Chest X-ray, PA view. Patient: 36 years old, sex M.
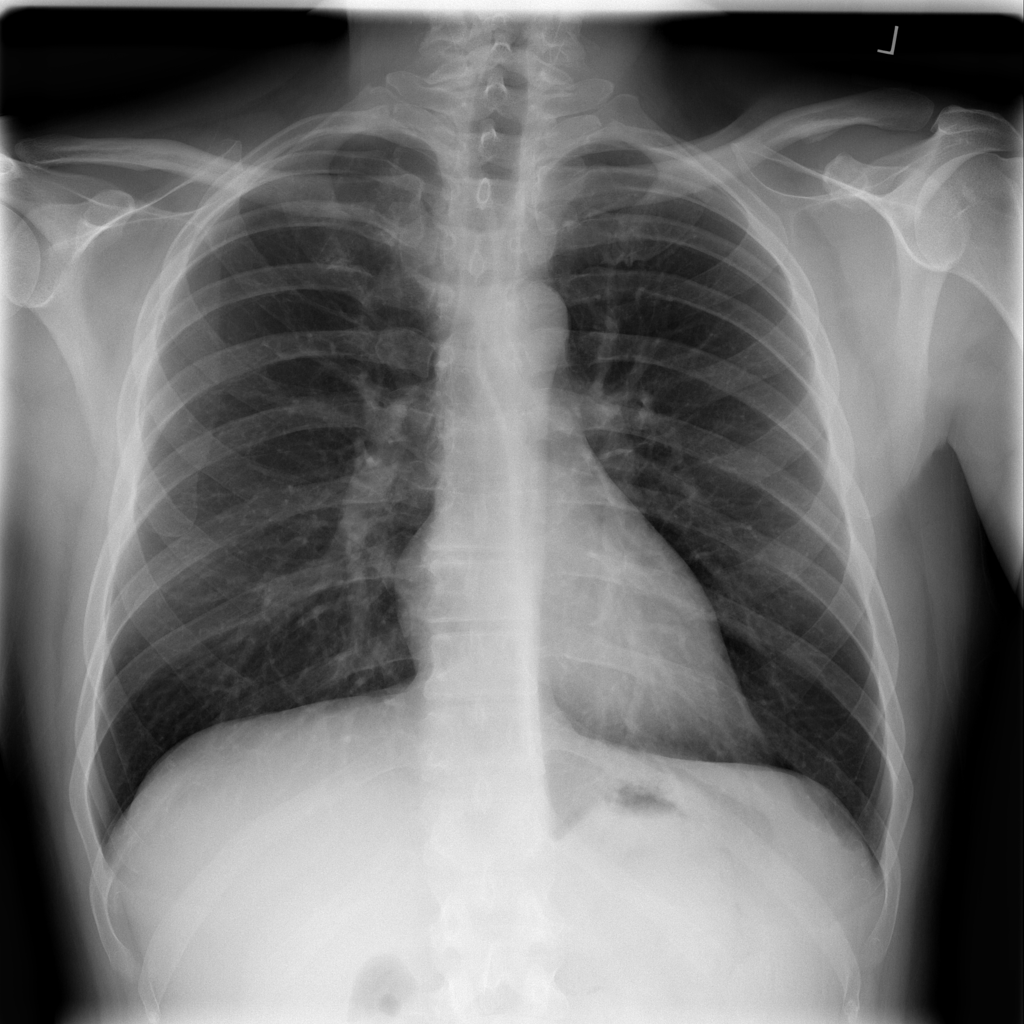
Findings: No Finding